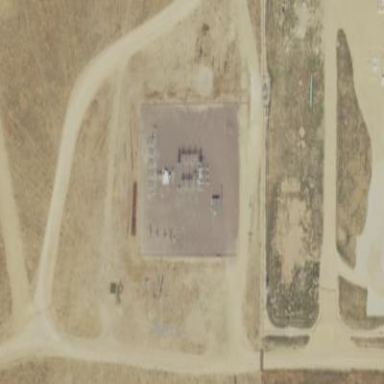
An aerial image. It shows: Distribution level power substation.